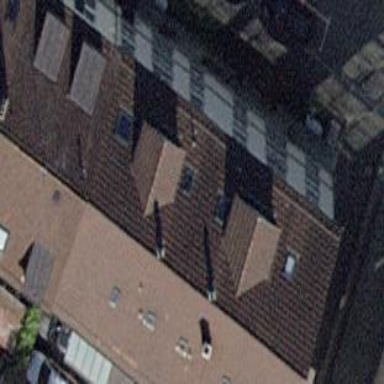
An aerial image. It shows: Apartments building with gabled roof that is oriented across.